Chest X-ray. View position: AP
Patient age: 53
Patient sex: M
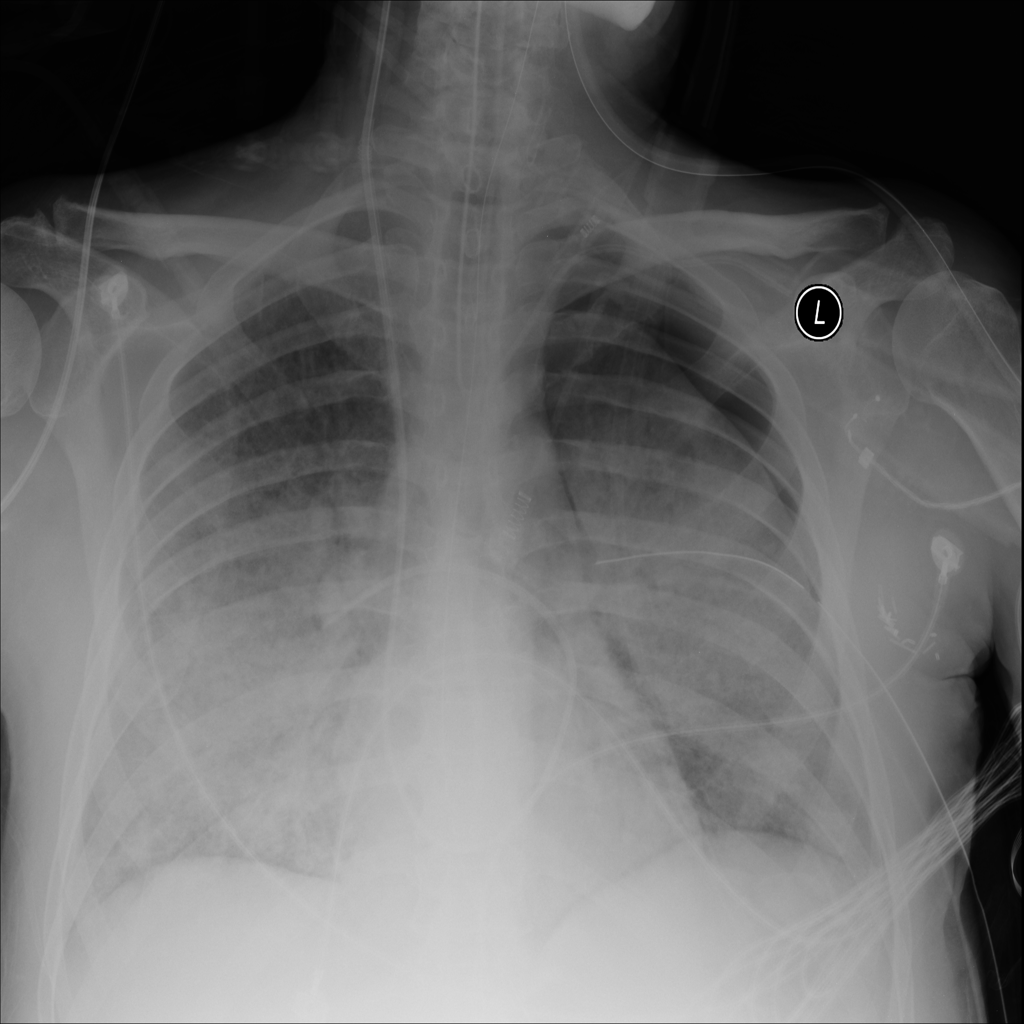
Finding: Pneumothorax